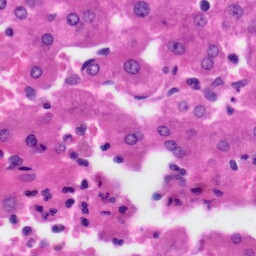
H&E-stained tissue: Liver